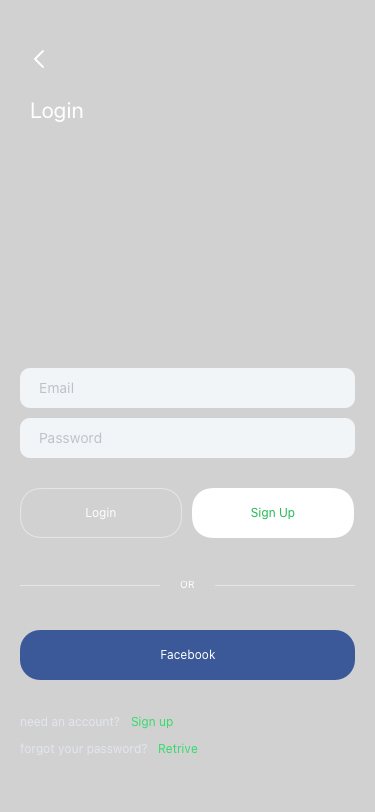
Text in this UI design:
forgot your password?
Retrive
need an account?
Sign up
OR
Login